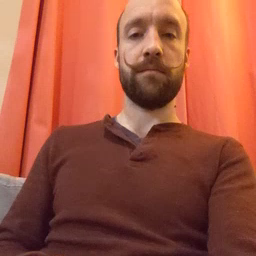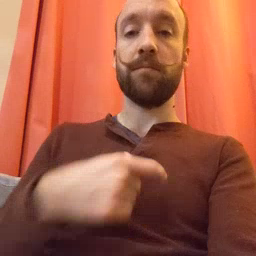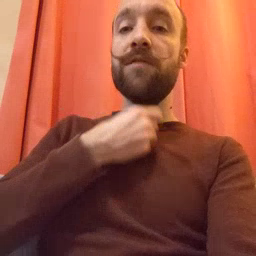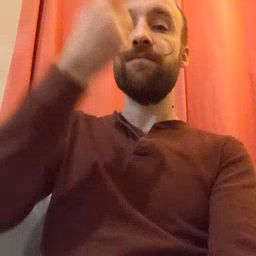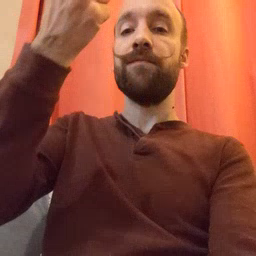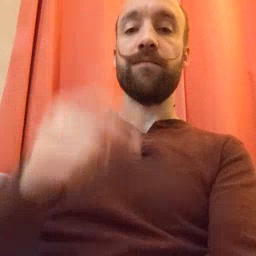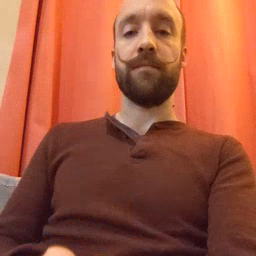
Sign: giraffe